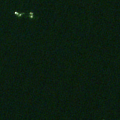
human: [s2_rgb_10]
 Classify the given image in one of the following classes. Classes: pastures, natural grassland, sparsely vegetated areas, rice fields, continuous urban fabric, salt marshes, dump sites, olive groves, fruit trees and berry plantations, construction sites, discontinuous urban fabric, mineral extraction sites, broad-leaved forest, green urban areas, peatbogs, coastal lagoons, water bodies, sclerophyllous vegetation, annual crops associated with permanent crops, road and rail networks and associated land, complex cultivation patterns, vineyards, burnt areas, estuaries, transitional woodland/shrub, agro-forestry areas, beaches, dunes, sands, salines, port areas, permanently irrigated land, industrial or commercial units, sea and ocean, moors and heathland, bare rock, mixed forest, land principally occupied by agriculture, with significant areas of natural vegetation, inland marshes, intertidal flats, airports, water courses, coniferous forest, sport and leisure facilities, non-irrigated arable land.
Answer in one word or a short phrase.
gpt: sea and ocean